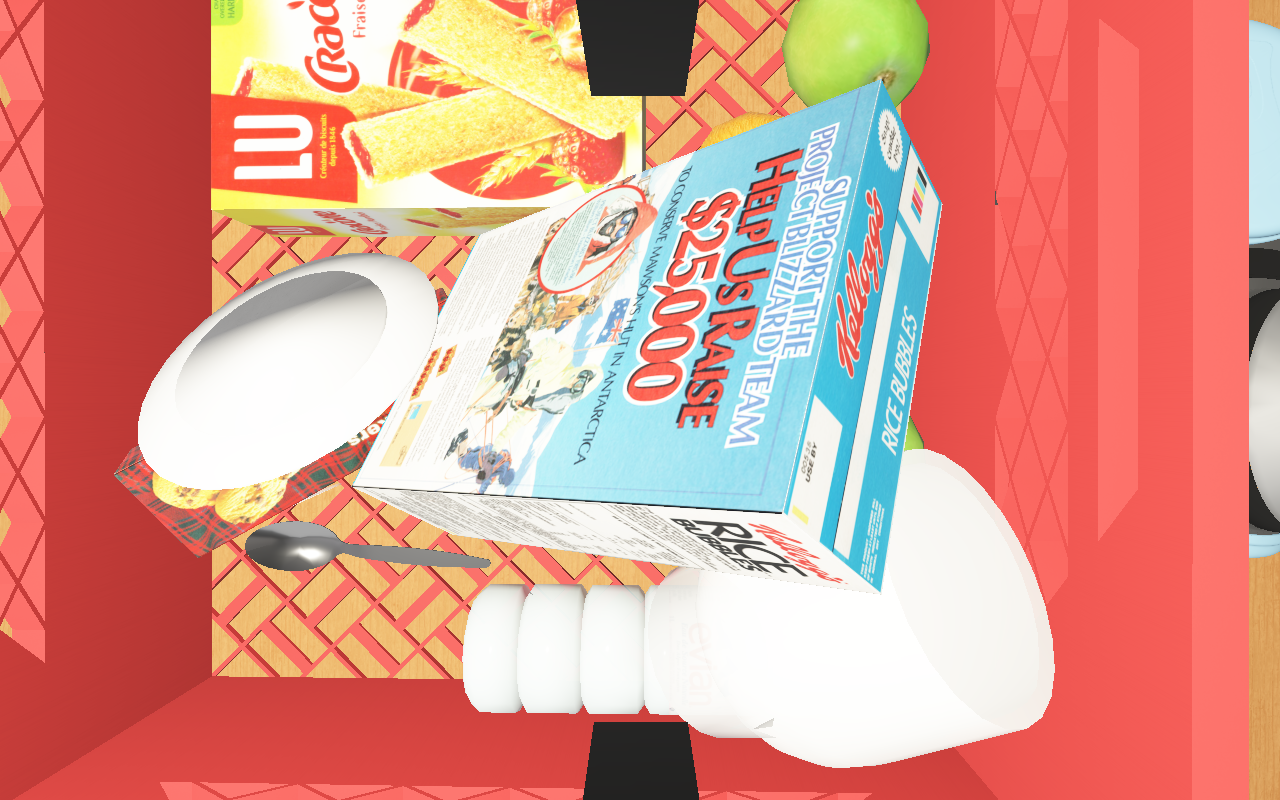
Objects in the scene:
carafe
apple
apple
orange
plate
jam jar
cereal box
biscuit box